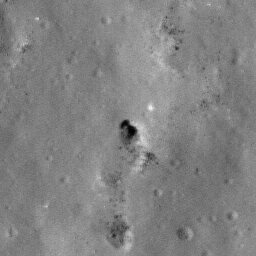
Pit: Lalande 1
Host crater: Lalande
Host type: impact_melt
Lunar coordinates: latitude -4.458, longitude 351.467